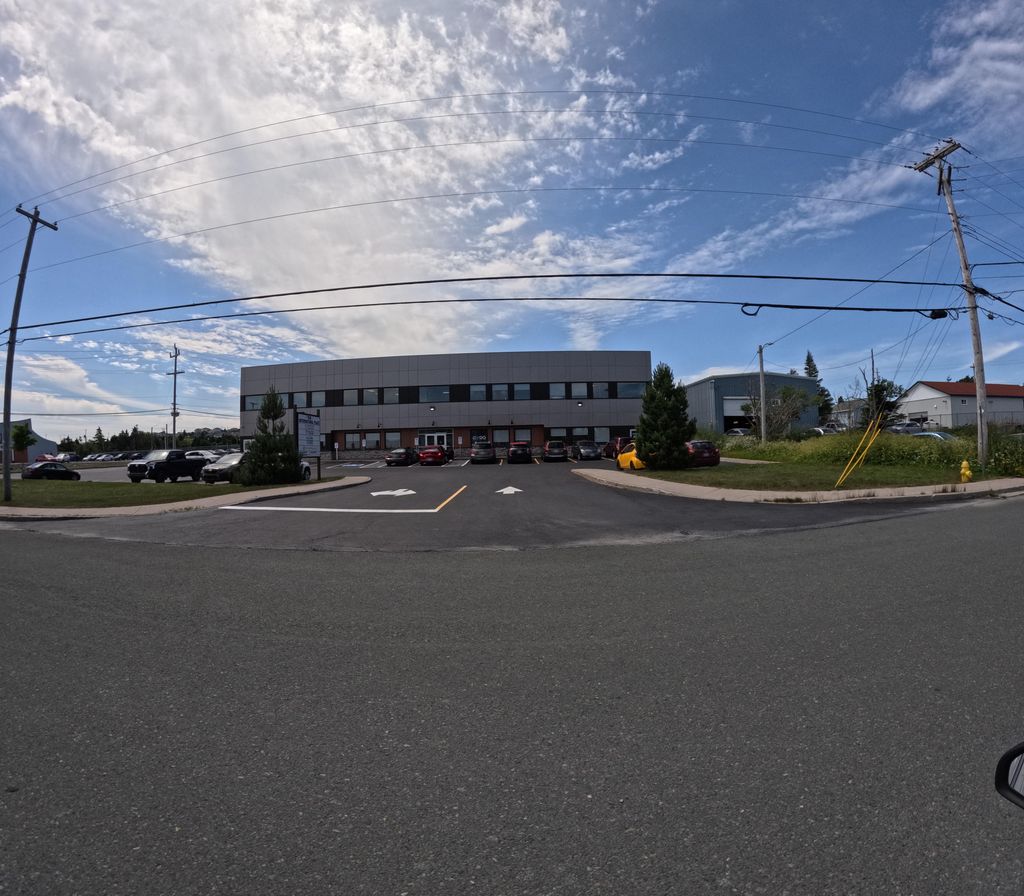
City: st_johns